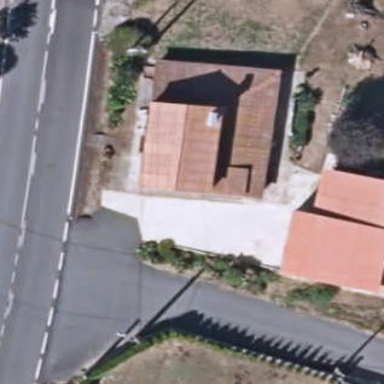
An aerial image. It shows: Garage building.